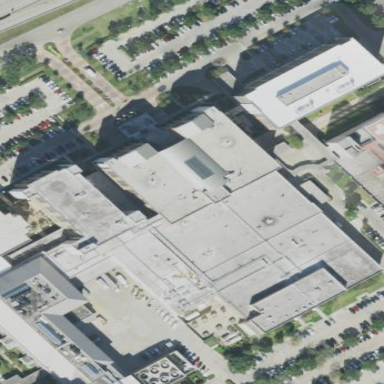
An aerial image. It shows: Hospital building.